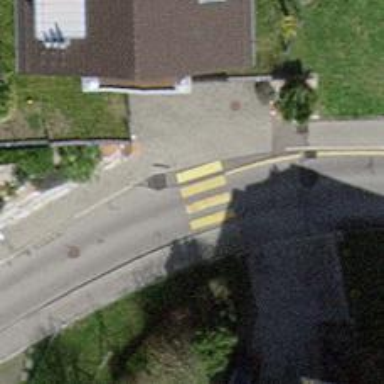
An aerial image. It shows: Uncontrolled zebra crossing on the road.